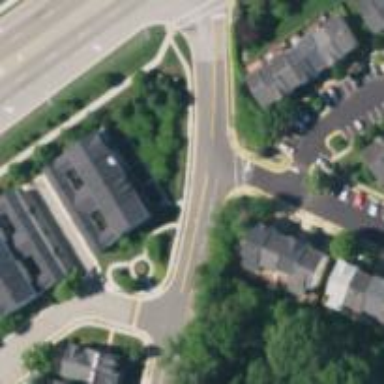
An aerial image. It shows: Stop road.